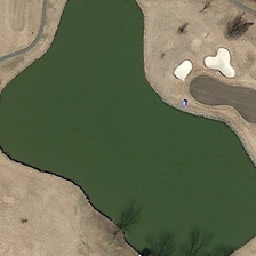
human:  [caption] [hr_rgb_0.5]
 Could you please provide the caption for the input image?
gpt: Seven bare trees and an irregular pond.

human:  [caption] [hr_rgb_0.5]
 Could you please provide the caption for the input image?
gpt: Irregular ponds are surrounded by wild birds and seven sparse trees.

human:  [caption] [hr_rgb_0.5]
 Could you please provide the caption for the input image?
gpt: The surrounding land and sparse trees

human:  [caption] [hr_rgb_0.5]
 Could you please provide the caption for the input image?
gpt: an irregular lake is surrounded by stretchers and seven trees.

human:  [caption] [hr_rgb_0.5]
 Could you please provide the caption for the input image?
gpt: An irregular lagoon is surrounded by barley and seven scarce trees.